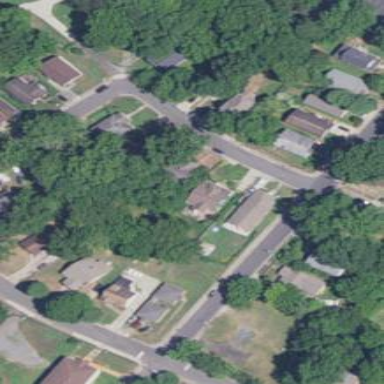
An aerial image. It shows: Single-family residential area.